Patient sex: F
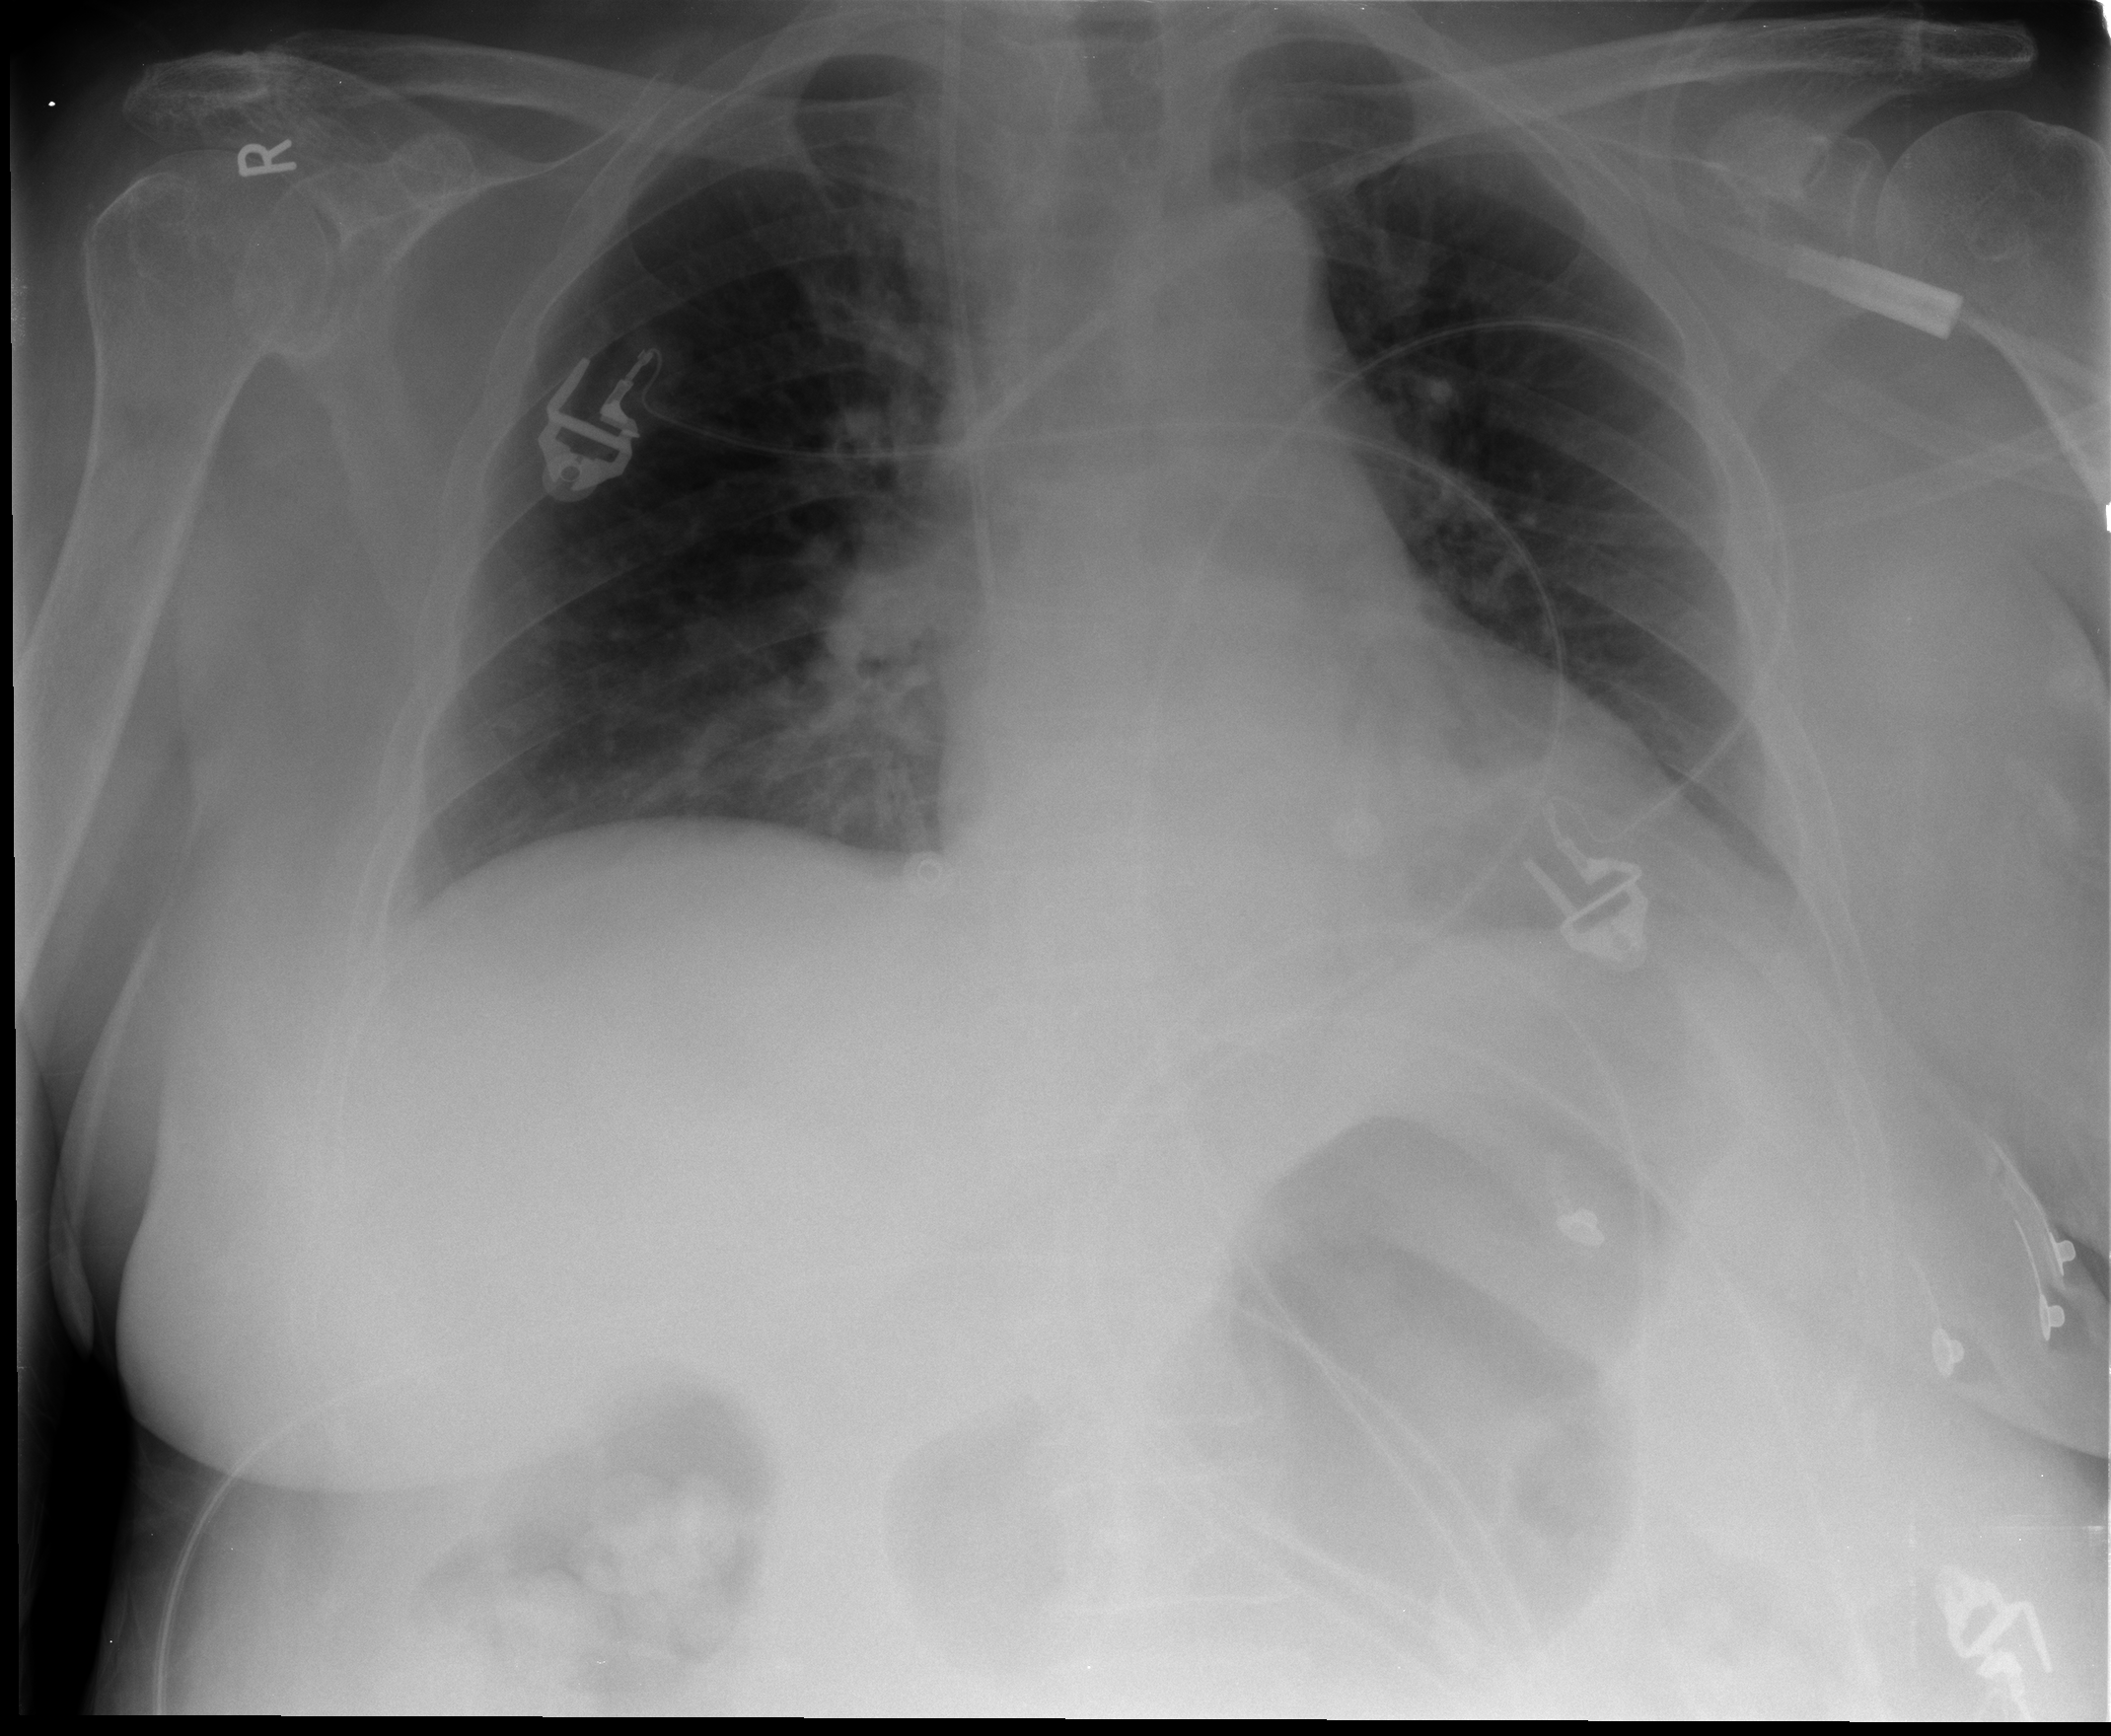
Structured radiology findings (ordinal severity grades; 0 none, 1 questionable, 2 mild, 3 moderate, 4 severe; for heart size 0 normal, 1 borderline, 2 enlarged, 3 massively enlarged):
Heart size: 2
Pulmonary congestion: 0
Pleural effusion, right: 0
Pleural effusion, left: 2
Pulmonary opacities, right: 0
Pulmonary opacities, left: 0
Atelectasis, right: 0
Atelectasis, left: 0